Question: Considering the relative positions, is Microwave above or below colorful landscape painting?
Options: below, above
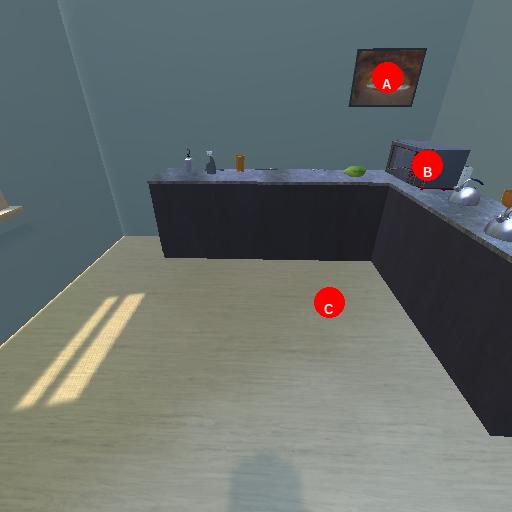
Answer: below